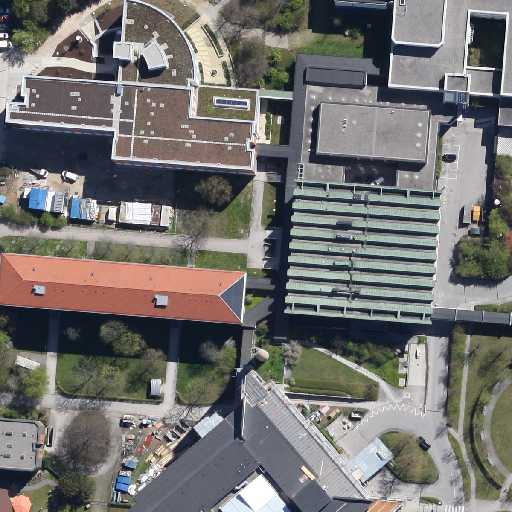
Referring expression: unpaved road